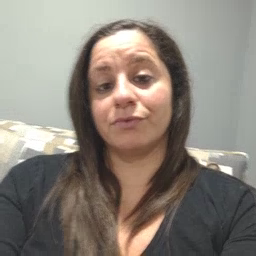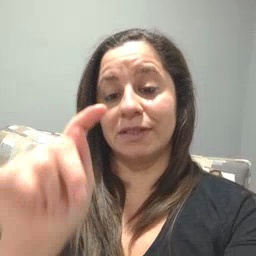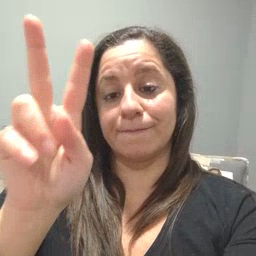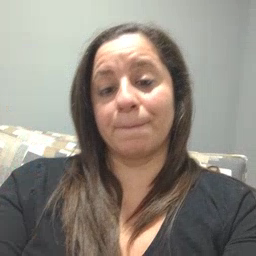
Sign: TV